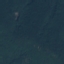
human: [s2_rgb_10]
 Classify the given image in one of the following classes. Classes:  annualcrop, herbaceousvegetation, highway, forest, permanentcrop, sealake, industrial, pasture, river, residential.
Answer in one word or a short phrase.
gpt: Forest